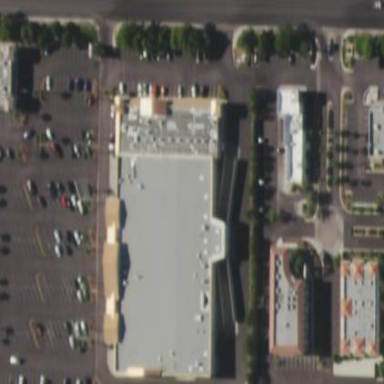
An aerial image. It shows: Retail building.